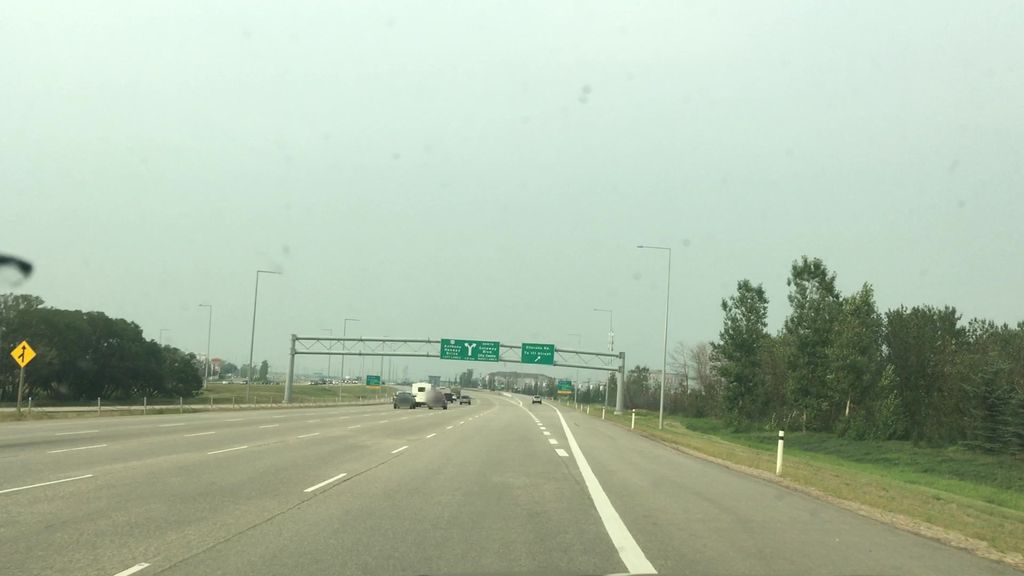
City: edmonton